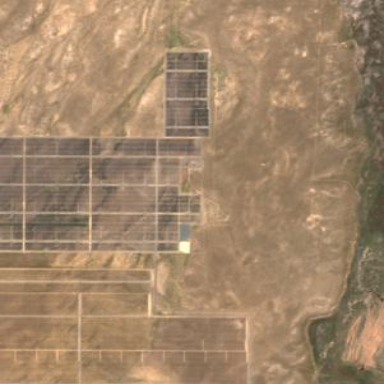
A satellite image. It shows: Solar power plant enclosed by fence. The plant generates electricity using photovoltaic technology.